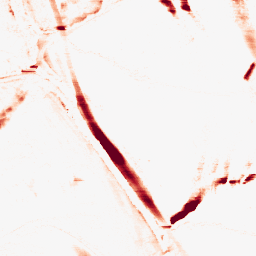
Category: morphological
Decomposition family: morphological_rect
Decomposition parameters: operation: opening
width: 20
height: 3
Upsampling method: quintic
Upsampling parameters: scale: 2
Upsampling scale: 2